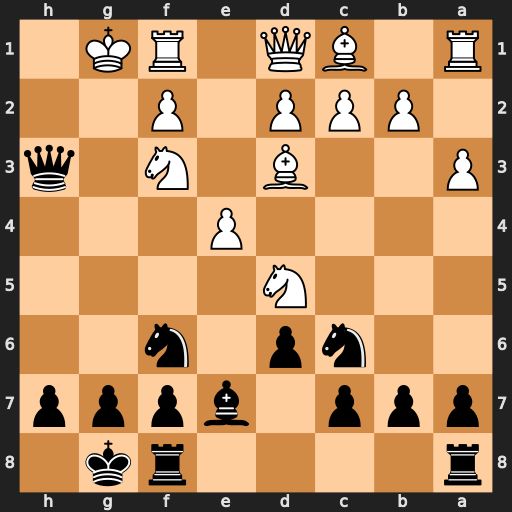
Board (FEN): r4rk1/ppp1bppp/2np1n2/3N4/4P3/P2B1N1q/1PPP1P2/R1BQ1RK1
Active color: b
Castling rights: -
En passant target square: -
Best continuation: Nxd5 exd5 f5